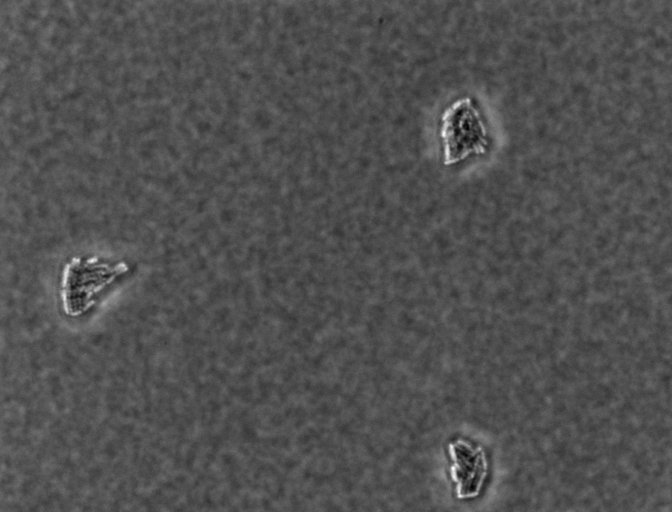
Escherichia coli 1612